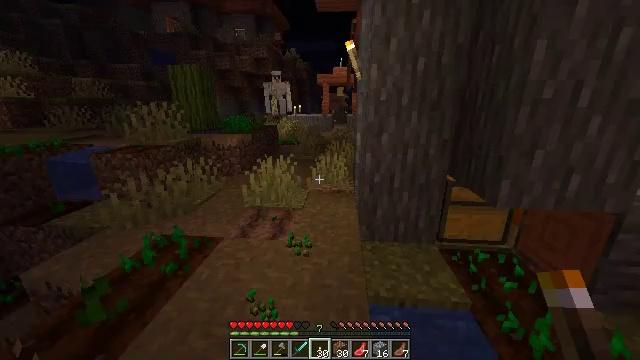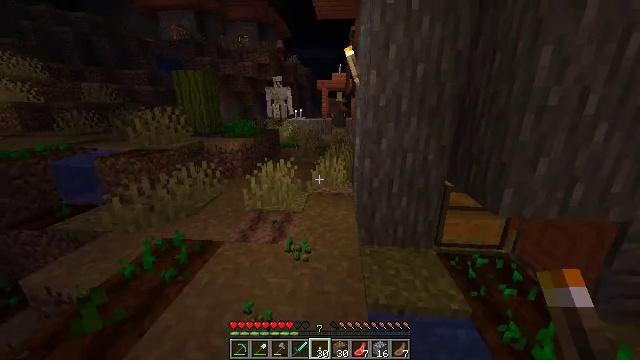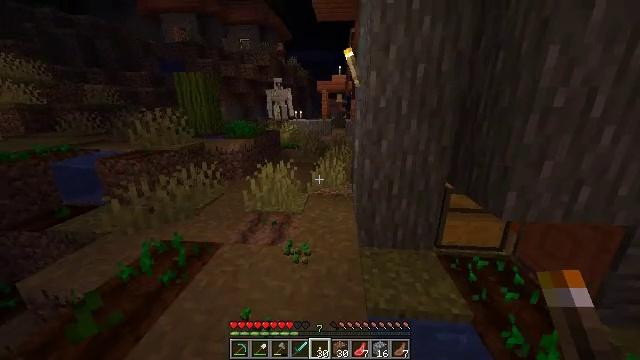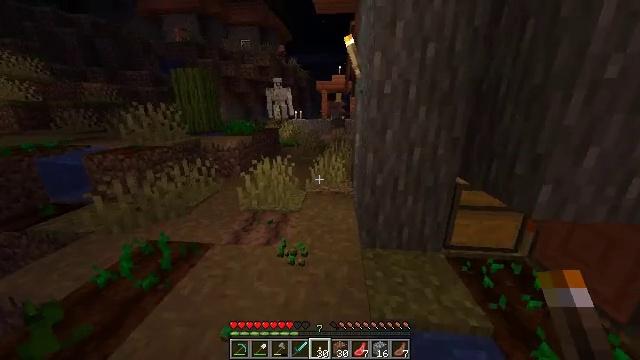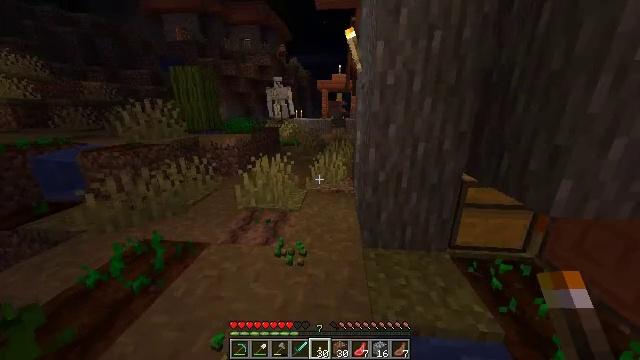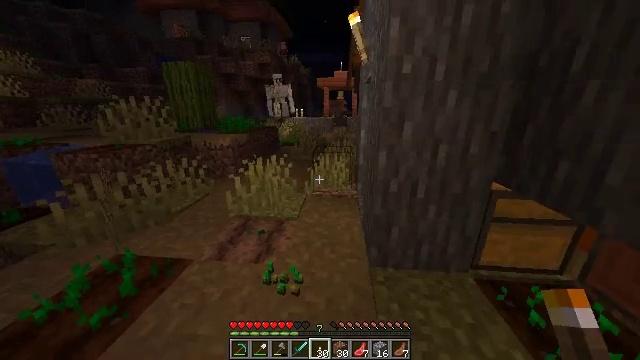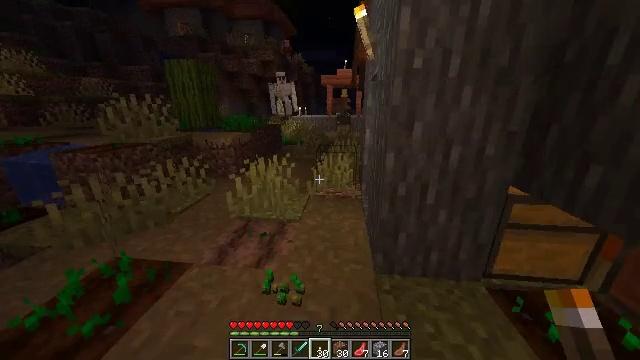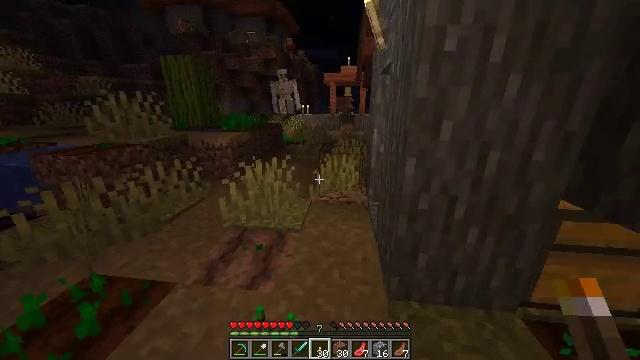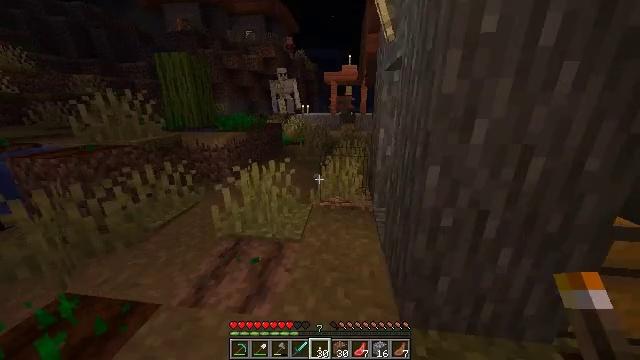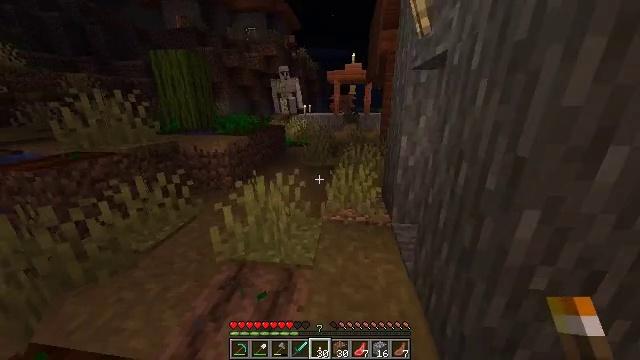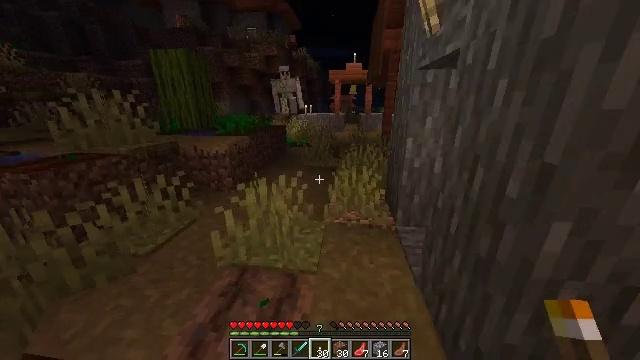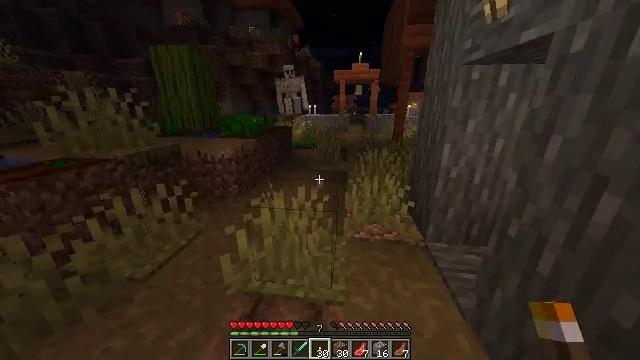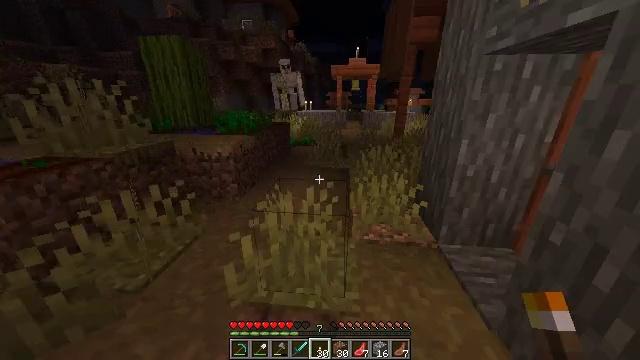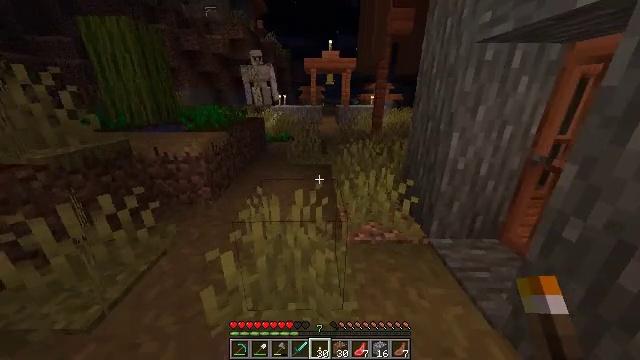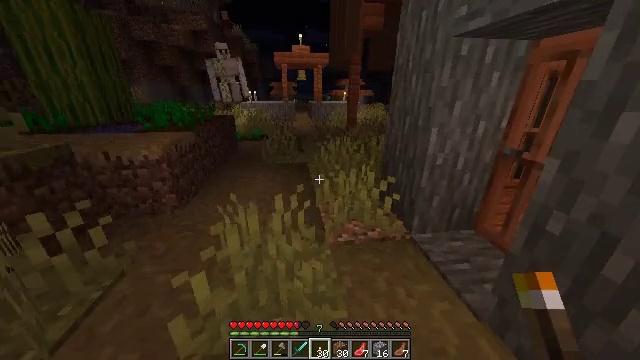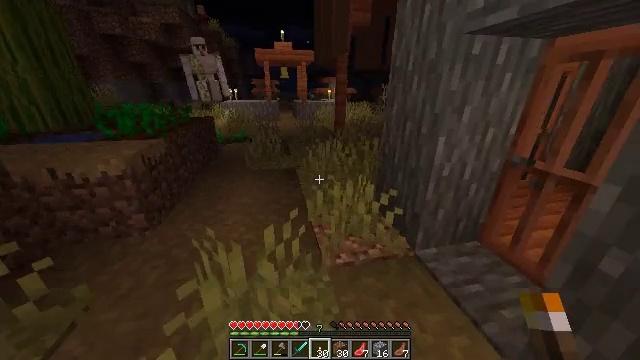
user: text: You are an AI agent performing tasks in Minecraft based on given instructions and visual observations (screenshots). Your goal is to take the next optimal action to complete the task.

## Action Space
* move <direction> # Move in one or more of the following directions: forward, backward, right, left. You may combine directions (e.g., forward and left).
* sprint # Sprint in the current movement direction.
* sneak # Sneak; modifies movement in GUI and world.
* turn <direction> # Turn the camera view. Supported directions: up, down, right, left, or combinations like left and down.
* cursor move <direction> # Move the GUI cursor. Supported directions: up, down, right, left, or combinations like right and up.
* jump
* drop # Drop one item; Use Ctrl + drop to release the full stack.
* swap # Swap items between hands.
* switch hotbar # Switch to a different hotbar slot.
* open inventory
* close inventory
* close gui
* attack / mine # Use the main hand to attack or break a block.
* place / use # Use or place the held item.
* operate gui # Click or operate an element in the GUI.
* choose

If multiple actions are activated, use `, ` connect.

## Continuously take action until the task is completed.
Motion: motion action
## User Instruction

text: Break the melon to get slices.
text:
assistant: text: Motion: move forward, sprint
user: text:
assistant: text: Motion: move forward, sprint
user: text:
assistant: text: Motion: move forward, sprint
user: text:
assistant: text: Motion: move forward, sprint
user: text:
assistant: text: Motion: move forward, sprint
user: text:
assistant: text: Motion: move forward, sprint
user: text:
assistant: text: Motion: move forward, sprint
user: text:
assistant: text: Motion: move forward and move left, sprint
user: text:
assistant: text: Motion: move forward and move left, sprint
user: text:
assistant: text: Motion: move forward and move left, sprint
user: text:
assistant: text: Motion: move forward and move left, sprint
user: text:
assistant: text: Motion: move forward and move left, sprint, turn right and down
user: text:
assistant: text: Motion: move forward, sprint, turn right and down
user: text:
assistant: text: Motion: move forward, sprint, turn right
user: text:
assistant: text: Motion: move forward, sprint, turn right
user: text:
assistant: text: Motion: move forward, sprint, turn right
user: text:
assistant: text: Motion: move forward, sprint, turn right
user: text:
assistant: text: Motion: move forward, turn right
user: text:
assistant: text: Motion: move forward, turn right
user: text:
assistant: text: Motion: move forward, turn right
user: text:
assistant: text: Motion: move forward, turn right
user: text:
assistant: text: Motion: turn right and up
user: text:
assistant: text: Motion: turn right and up
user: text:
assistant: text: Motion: turn right and up
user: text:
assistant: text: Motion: move right, turn right and up
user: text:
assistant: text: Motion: move forward and move right, turn left
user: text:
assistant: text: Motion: move forward and move right, turn left and up
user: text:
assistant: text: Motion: move forward and move right, turn left
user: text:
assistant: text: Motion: move forward, use / place
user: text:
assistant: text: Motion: move forward, use / place